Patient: sex M, age 75
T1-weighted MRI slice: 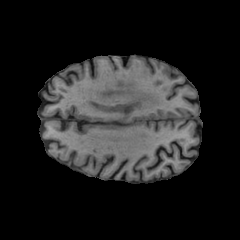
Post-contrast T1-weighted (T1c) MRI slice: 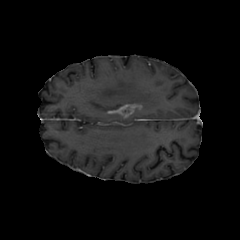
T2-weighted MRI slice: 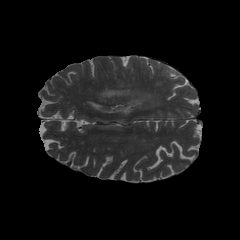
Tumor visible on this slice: yes
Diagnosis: Glioblastoma, IDH-wildtype
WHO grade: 4